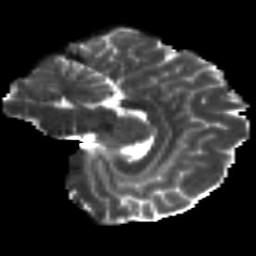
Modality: T2w
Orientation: sagittal
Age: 34
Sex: female
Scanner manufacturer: siemens
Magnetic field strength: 3 T
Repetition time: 8.8 s
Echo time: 0.085 s